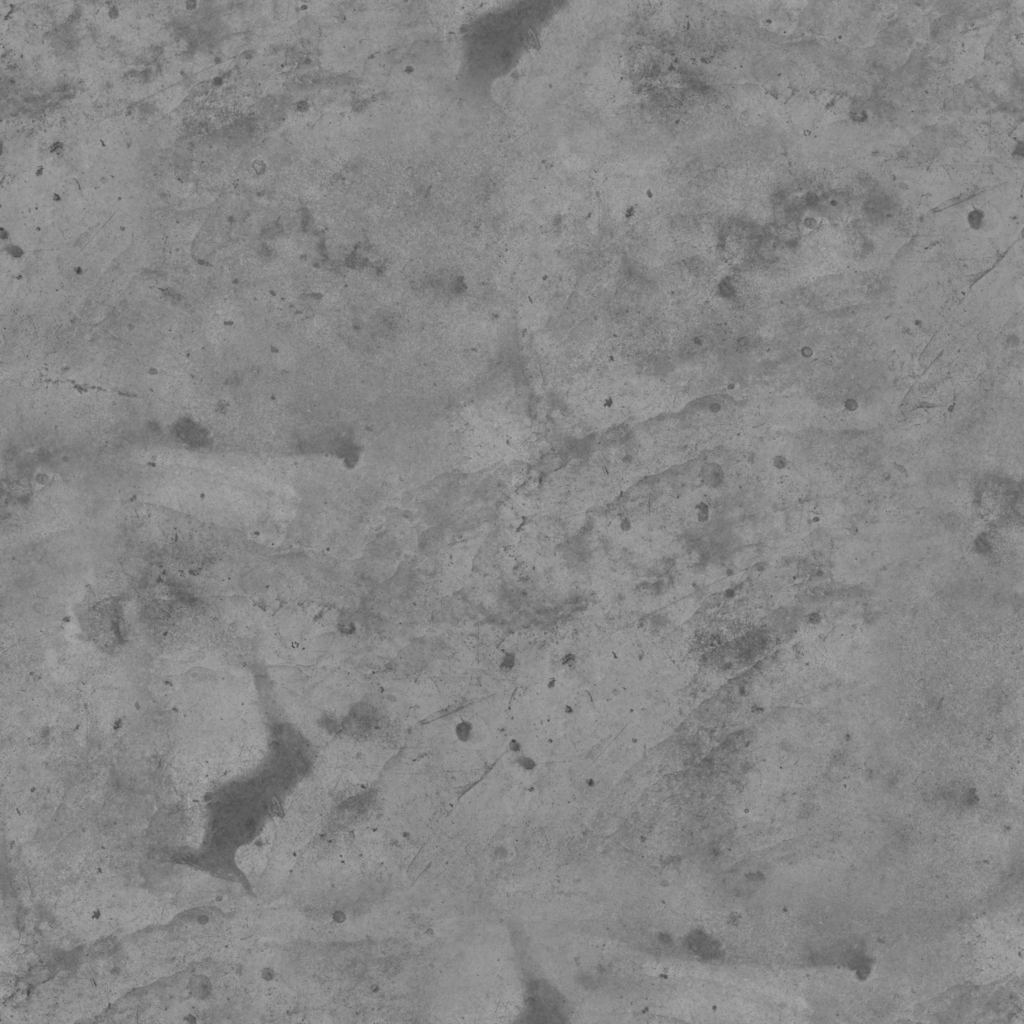
Texture map type: Roughness